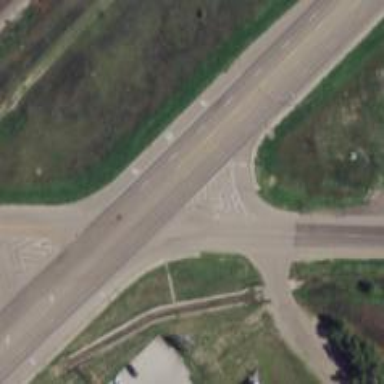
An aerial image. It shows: Road with stop sign.